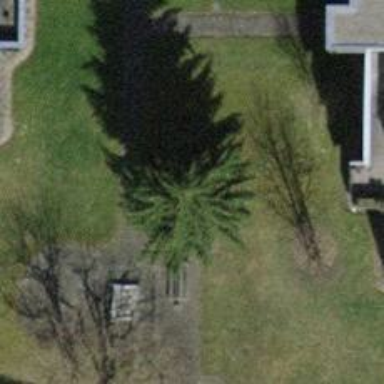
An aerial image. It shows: Urban tree with needle-leaved foliage.